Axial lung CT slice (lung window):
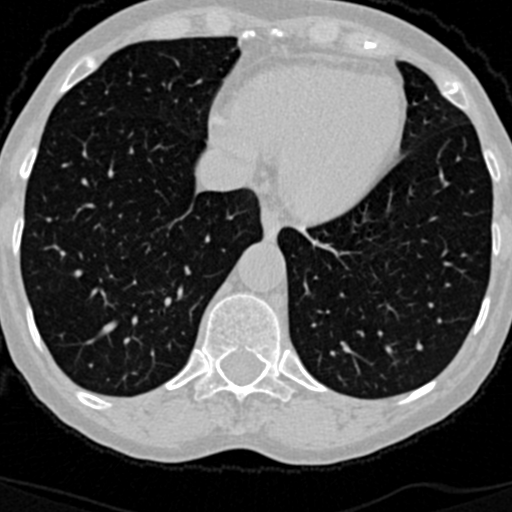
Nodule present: no